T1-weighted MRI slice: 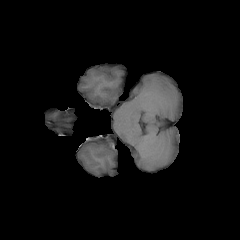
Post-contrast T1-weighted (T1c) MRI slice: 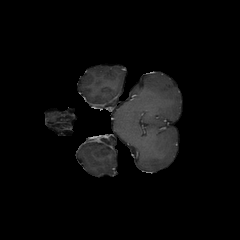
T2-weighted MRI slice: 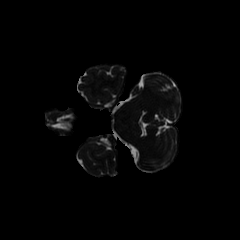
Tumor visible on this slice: no